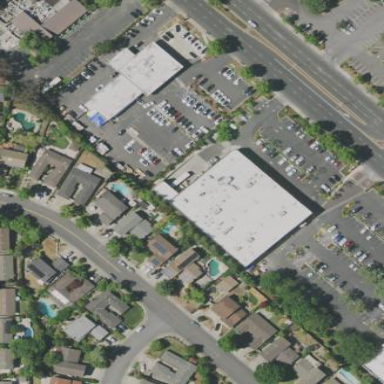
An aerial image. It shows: Retail building.